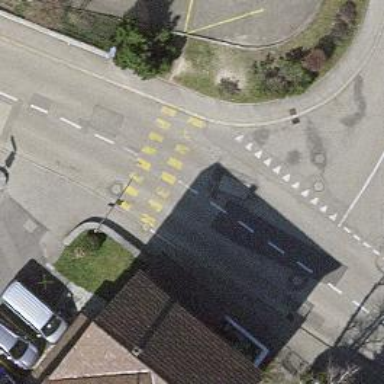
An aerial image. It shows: Uncontrolled crossing on the road.